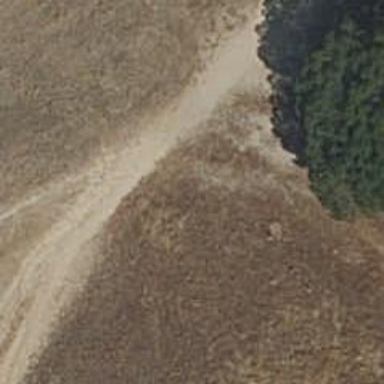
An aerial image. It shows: Dirt path.